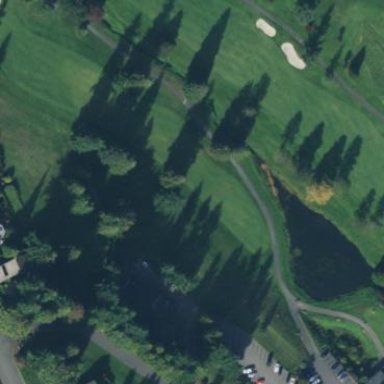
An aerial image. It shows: Area of rough grass used for golf.